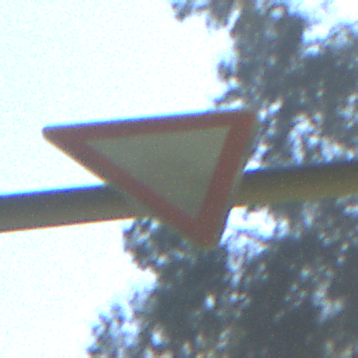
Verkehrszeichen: VorfahrtGewaehren
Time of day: MorningAfternoon
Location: Outdoor (Nature)
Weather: Clear
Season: NotSpecified
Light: Natural